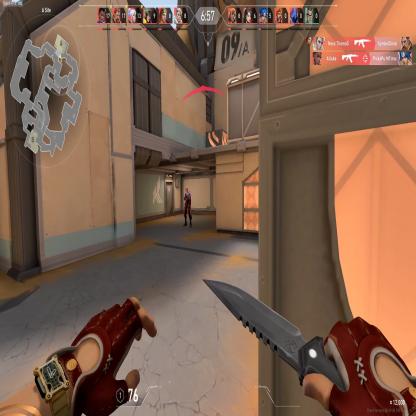
Label: enemy